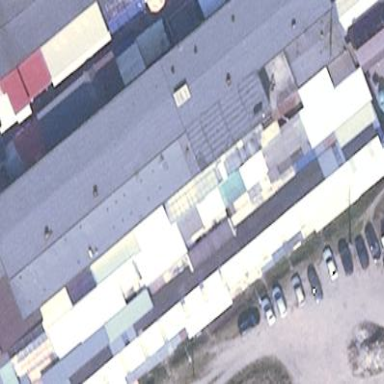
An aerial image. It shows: Service building.